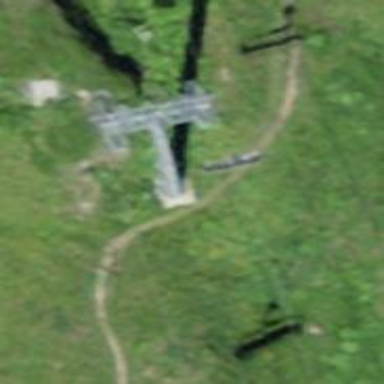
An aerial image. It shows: Pylon used for aerialway.